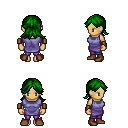
a pixel art fantasy rpg character, female body template, human, tanned skin, chain tabard jacket, magenta pants, green loose hair, leather bracers, brown shoes, four views (front, back, left, right), 2x2 character sprite sheet, small pixel art, hard edges, no anti-aliasing